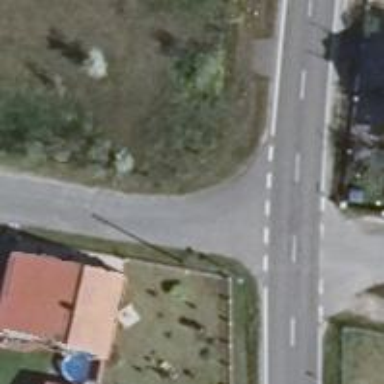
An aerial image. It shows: Road with "give way" sign.